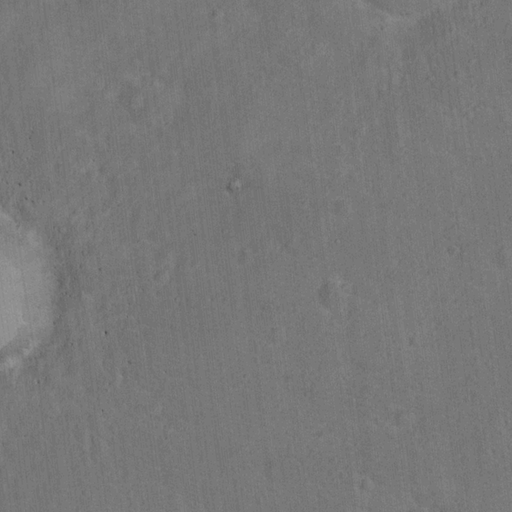
Classes present: Background